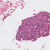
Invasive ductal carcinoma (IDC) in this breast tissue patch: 0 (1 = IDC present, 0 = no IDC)